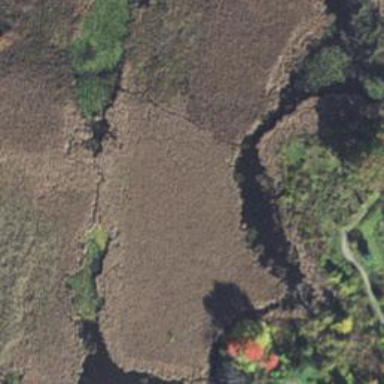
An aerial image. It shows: Beautiful wet meadow natural wetland.